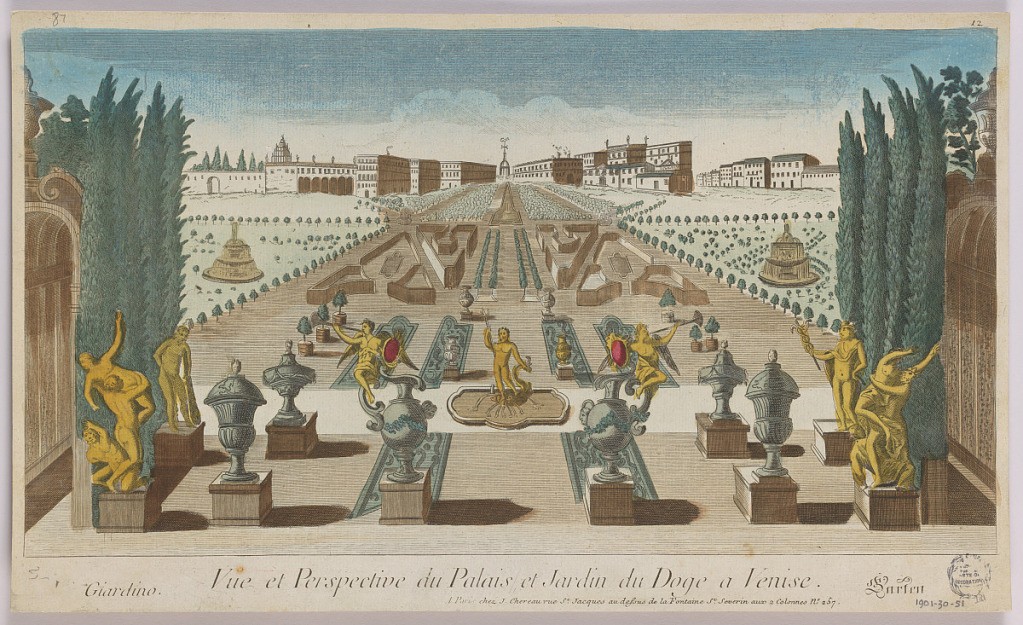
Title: Peep-show, Vue et Perspective du Palais et Jardin du Doge à Venise, Giardino, Gartea, 12
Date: ca. 1750
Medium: Engraving in ink with washes of watercolor on paper, mounted on scrapbook page
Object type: Print
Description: Peep-show print